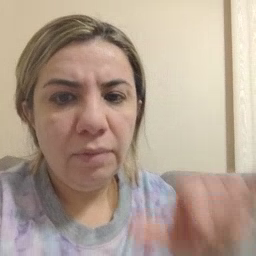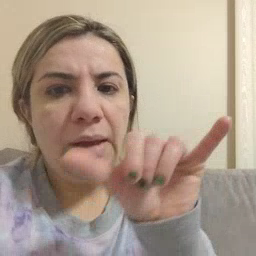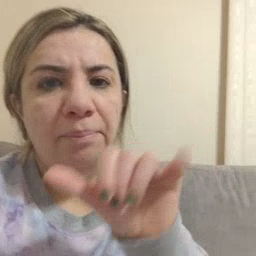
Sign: same